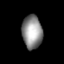
Tissue: lung
Cell type: Endothelial cells
Senescence score: 0.7017
Nuclear area (px): 662
Mean DAPI intensity: 142.216